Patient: sex F, age 66
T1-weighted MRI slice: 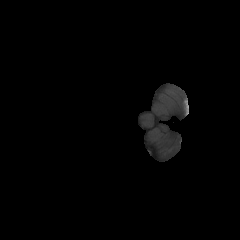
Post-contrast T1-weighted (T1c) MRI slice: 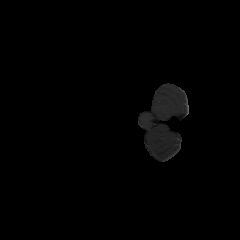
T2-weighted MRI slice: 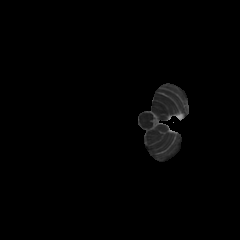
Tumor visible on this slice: no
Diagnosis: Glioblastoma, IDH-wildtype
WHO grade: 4